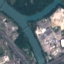
Land use / land cover class: River